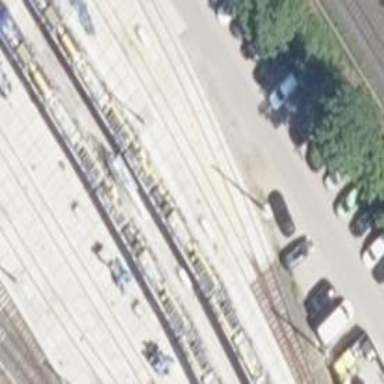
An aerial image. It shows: Railway yard.